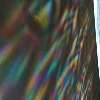
Label: sunburn